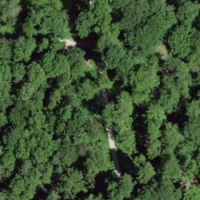
EUNIS habitat code: 41
Species observed at this site:
Dendrocoptes medius